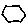
Label: hexagon